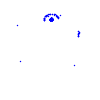
Particle: kaon